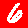
Digit: 6